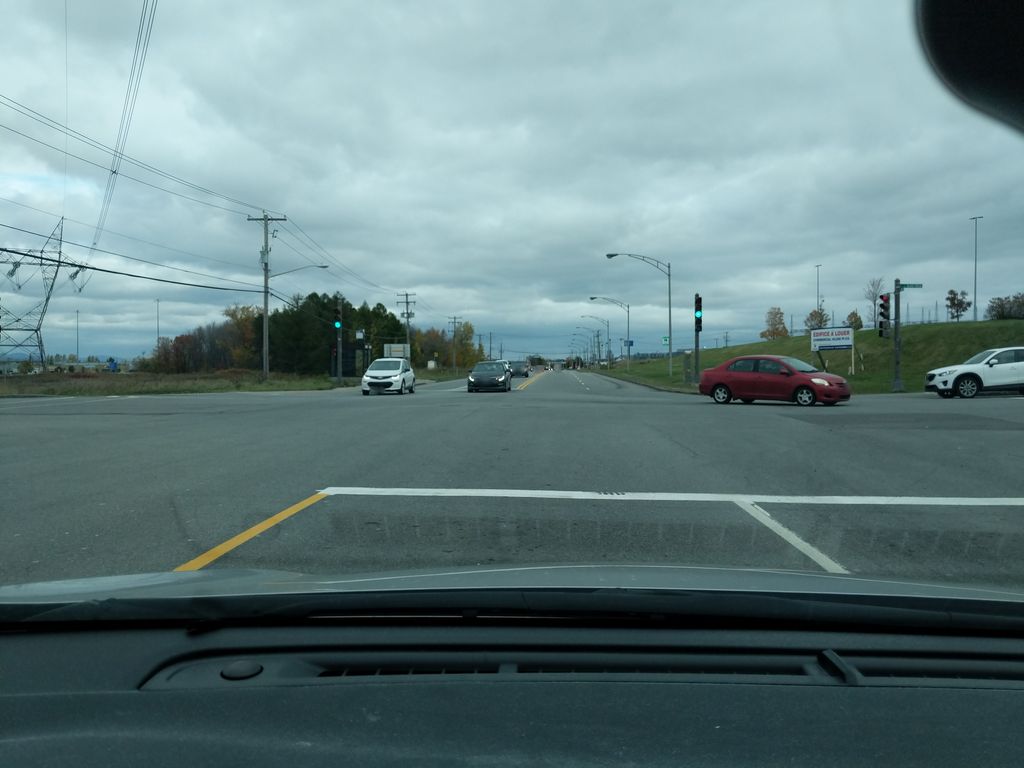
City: quebec_city